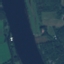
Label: River